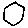
Label: hexagon